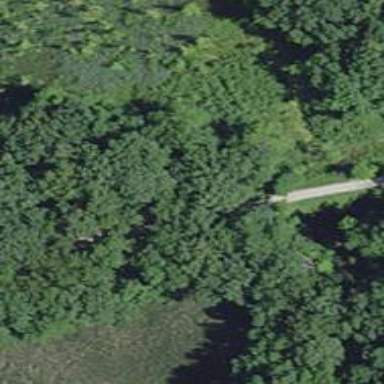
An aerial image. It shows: Natural path.